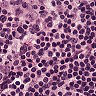
Metastatic tissue present: no